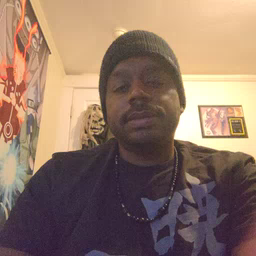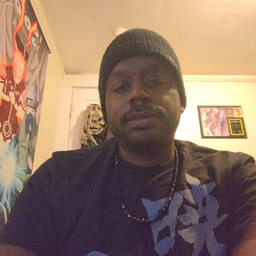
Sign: pen